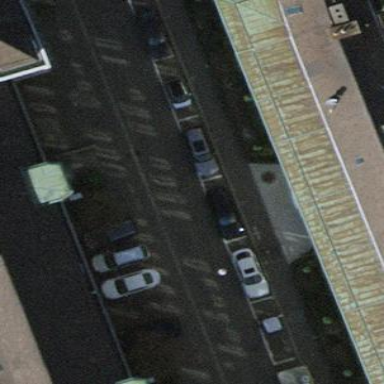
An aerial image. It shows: Parking lane area.